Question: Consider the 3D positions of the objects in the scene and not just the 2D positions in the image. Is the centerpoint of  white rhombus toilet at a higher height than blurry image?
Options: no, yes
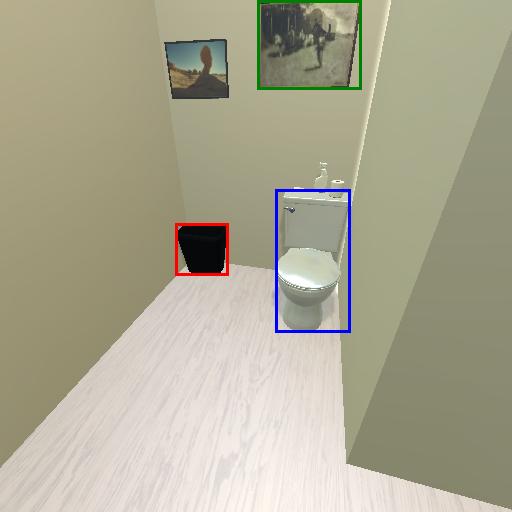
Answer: no